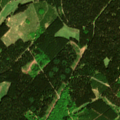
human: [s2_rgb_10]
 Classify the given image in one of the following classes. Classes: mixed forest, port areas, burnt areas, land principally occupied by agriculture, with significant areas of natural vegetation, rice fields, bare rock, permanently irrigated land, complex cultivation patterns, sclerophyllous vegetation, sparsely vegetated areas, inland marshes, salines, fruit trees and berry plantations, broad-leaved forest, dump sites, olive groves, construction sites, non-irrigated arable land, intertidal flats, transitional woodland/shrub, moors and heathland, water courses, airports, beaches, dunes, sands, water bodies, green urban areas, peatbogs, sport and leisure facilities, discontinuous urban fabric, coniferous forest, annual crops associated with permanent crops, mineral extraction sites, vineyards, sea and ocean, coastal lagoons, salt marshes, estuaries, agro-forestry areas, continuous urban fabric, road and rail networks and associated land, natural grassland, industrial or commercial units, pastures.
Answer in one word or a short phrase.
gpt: land principally occupied by agriculture, with significant areas of natural vegetation, coniferous forest, mixed forest